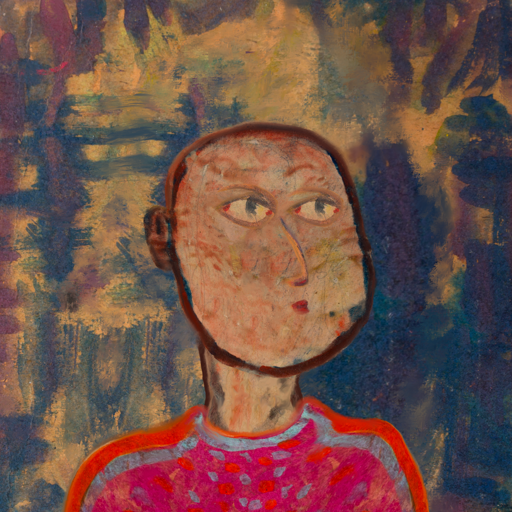
Background: InTheSun, Head And Neck Side: Orphan, Face Side: GypsyMother, Bust: Sisters, Hair Side: Blank, Head Accessory: Blank, Second Necklace: Blank, Necklace: Blank, Baby: Blank